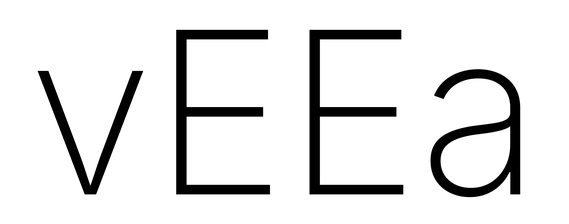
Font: Inter_ExtraLight